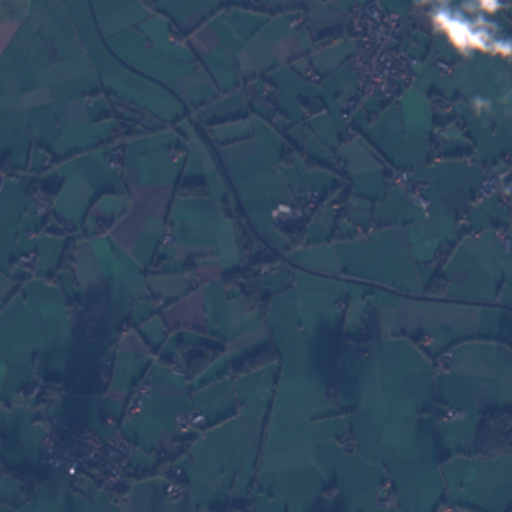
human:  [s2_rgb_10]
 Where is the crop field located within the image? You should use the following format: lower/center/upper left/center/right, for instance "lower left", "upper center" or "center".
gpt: There is no crop field in the image.